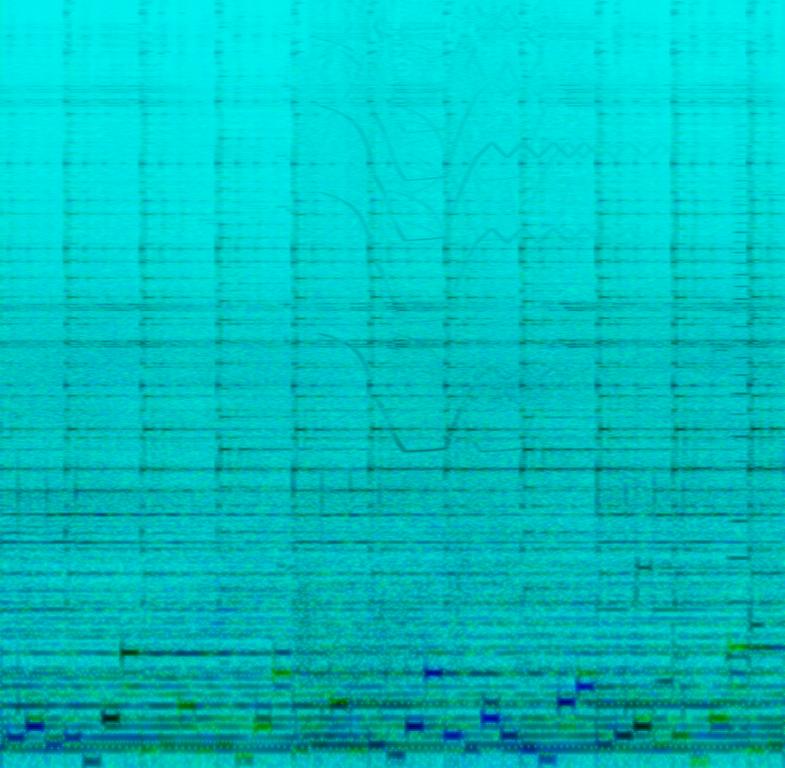
This electronic music features no voices. All the parts of this song are programmed. The main melody is played by a simulated plucked instrument. This is accompanied by electronic sounds in the background sounding like an alien spaceship. There are ambient sounds in the background filling the musicscape. The song has an ambient feel. This song can be played in a movie where there is travel to outer space.